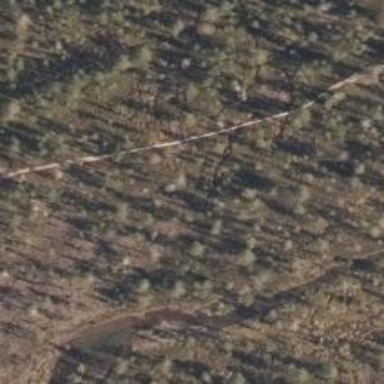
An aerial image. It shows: Path.